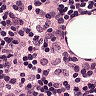
Metastatic tissue present: no